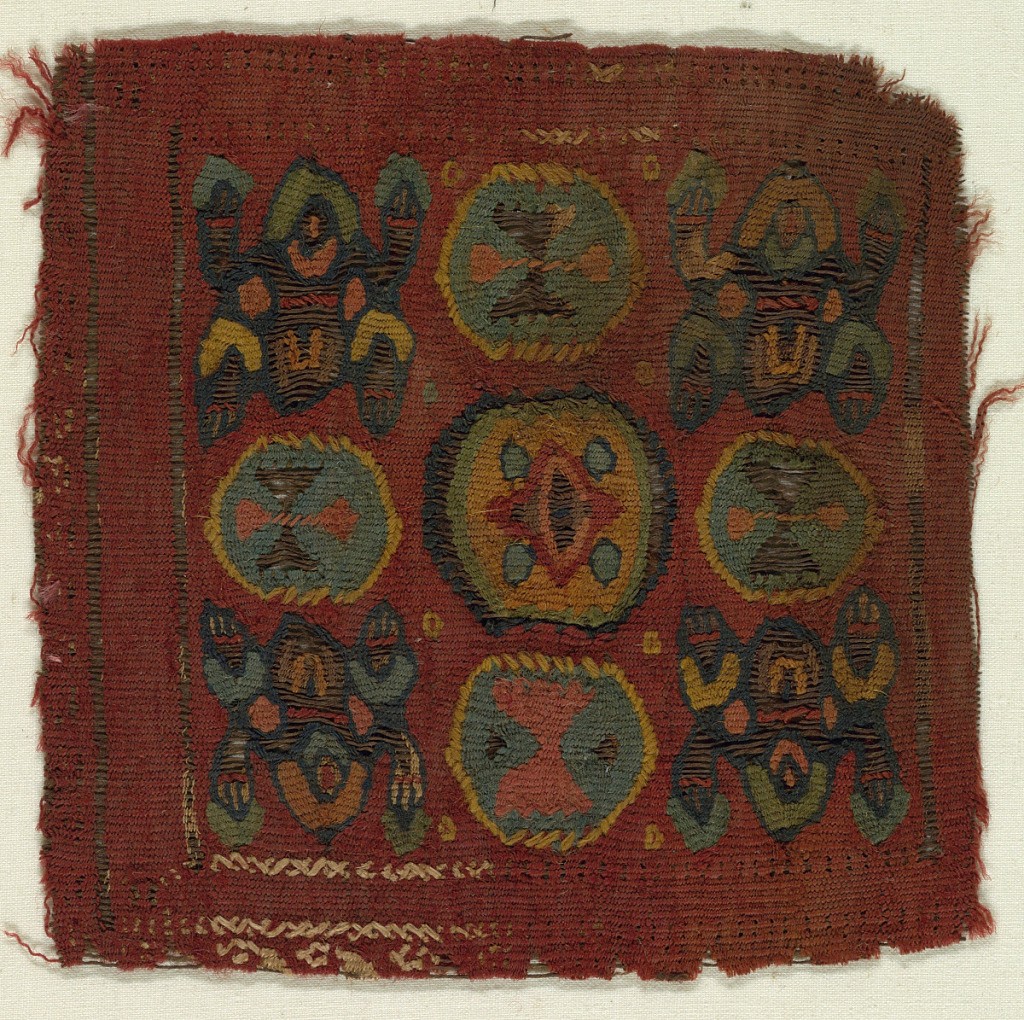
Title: Fragment
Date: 5th–7th century
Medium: S-spun wool warp, S-spun wool and linen weft Technique: dovetail and slit tapestry weave
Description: Woven square with a red ground containing strictly frontal human seated figure with hands raised in each corner; hourglass motif in a blue-green frame between each pair, and in center, a symmetrical motif of a lozenge with four dots on an orange ground. Soumak was used to outline the frames with hourglass motifs. Small area of white cross stitch on bottom left side.